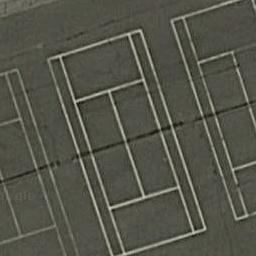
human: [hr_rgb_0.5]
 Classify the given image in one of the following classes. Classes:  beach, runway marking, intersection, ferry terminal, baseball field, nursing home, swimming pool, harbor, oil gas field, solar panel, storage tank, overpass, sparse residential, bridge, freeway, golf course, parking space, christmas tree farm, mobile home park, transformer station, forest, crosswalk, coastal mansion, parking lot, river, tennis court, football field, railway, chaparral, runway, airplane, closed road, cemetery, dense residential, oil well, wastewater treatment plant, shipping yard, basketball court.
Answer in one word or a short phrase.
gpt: tennis court